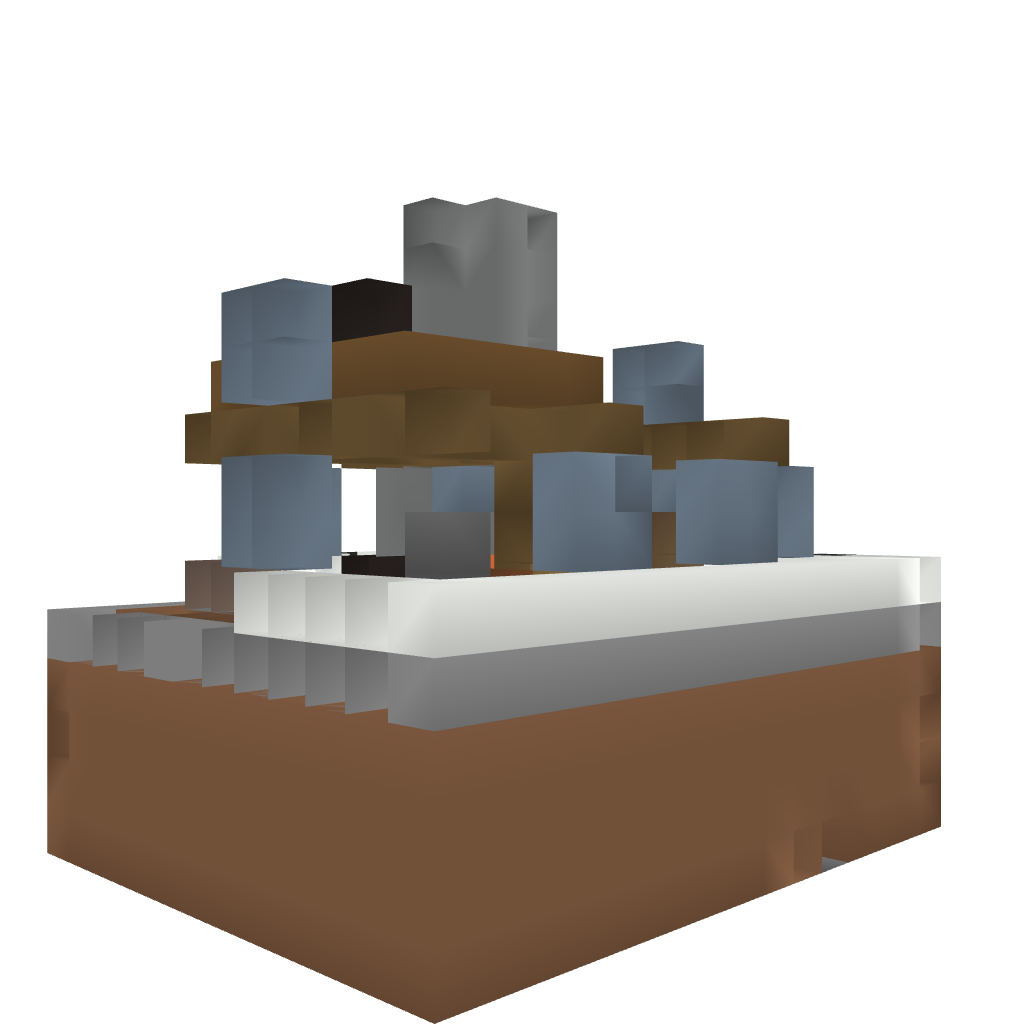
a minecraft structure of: House2